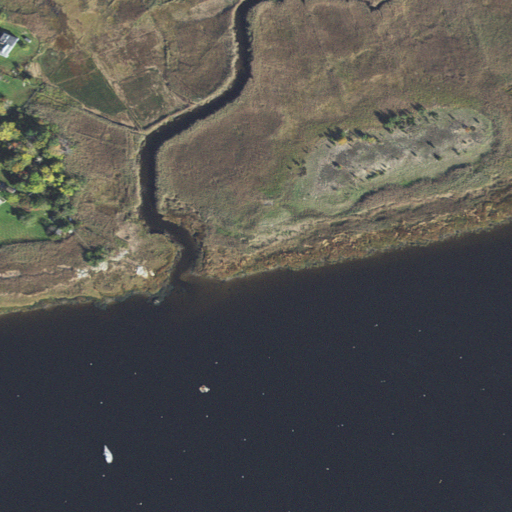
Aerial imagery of cape in Massachusetts named Coffin Point containing open water, herbaceous wetlands, low intensity development, open development, and medium intensity development